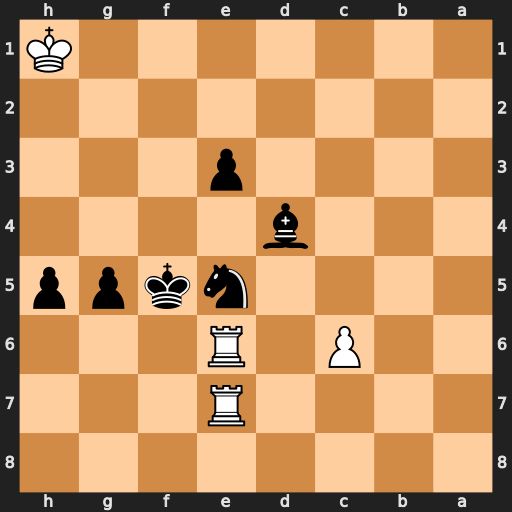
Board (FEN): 8/4R3/2P1R3/4nkpp/3b4/4p3/8/7K
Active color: b
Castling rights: -
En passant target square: -
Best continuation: e2 Rxe5+ Bxe5 Rxe5+ Kxe5